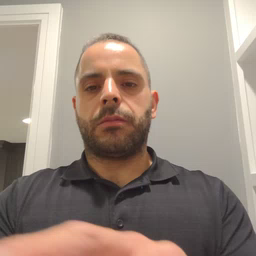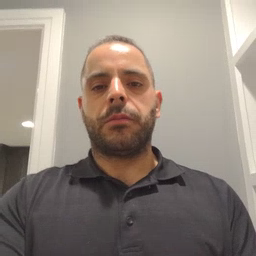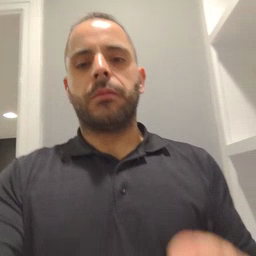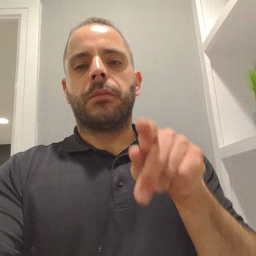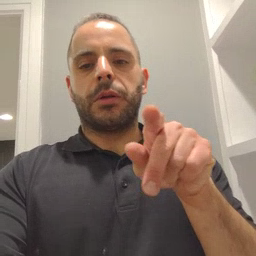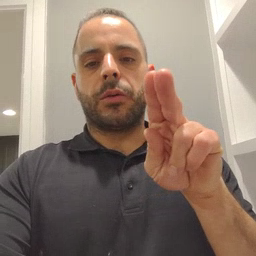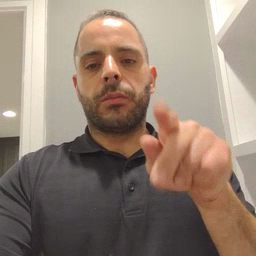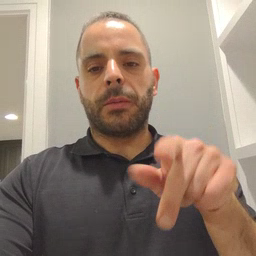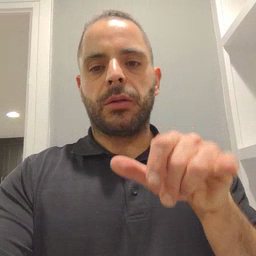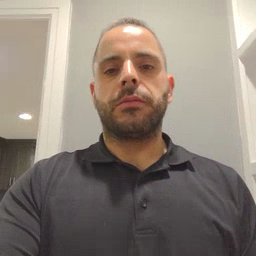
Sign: puppy